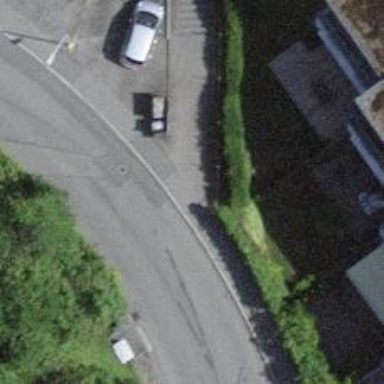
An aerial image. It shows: Footway along the road.